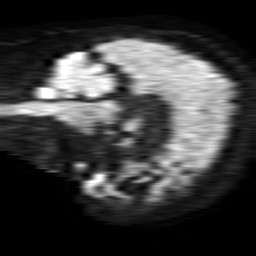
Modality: TRACE
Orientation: sagittal
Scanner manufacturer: philips
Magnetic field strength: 1.5 T
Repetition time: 4.6 s
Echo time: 0.08517 s